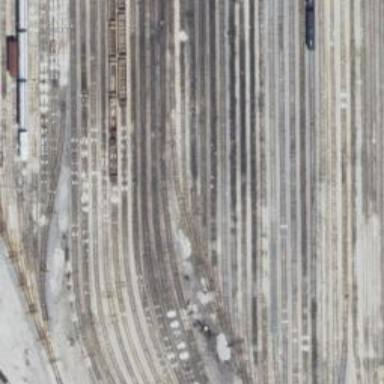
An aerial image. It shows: Railway yard used for servicing trains.